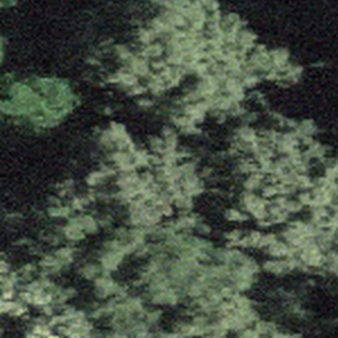
Label: other